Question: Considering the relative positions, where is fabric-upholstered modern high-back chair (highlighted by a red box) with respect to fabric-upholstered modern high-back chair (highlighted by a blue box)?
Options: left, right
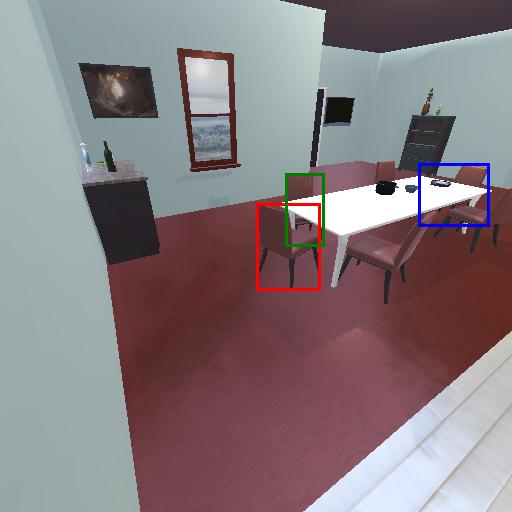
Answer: left